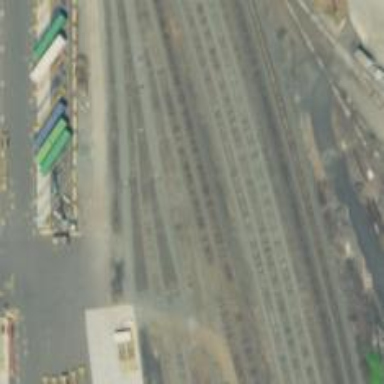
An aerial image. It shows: Railway yard.